Interaction volume radius: 5 \u00c5
Interaction volume height: 35 \u00c5
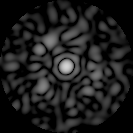
Disorder parameter: 0.7868